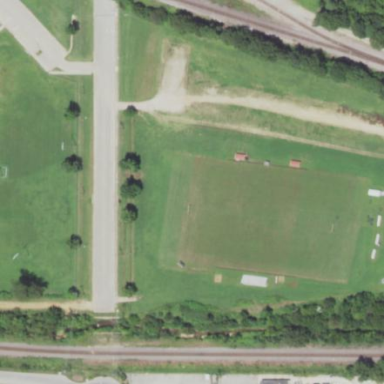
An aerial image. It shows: Rugby pitch designated for leisure sport.